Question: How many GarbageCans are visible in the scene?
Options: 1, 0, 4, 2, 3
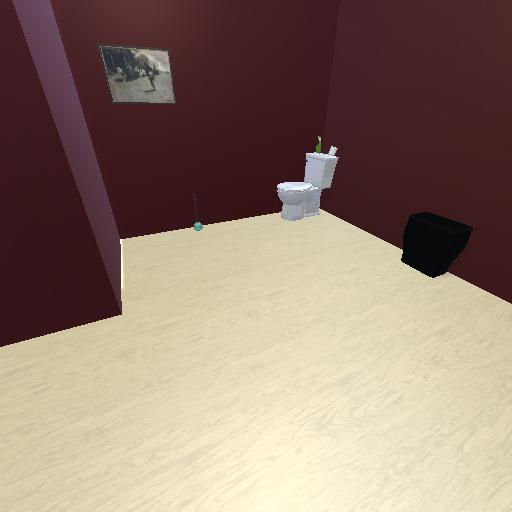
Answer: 1